Question: '''
{
"kaebtinmabeul": ["20018348", "81533"],
"iseukeipeurum": ["20018925", "81654"],
"don": ["20018920", "81651"],
"raseuteumisyeon": ["20018934", "81658"],
"usang": ["20018907", "81650"],
}
'''
I have fetched movie data and saved the data as shown above (as a dictionary).
I want to save them to my Django project, but the code below is not working for me.
'''
if __name__=='__main__':
movie_data_dict = data #like above format Json file
for t, m in movie_data_dict.items():
MovieData(title=t, movie_cd=m[0], movie_idx=m[1]).save()
class MovieData(models.Model):
title = models.CharField(max_length=20)
movie_cd = models.IntegerField
movie_idx = models.IntegerField
'''
The error being thrown is:
'''
sqlite3.OperationalError: table parsed_data_movie_data has no column movie_idx
...
...
django.db.utils.OperationalError: table parsed_data_movie_data has no column movie_idx
'''

Another Error after makemigrations
'''
Traceback (most recent call last):
File "NameParser.py", line 48, in <module>
MovieData(title=t, movie_cd=m[0], movie_idx=m[1] ).save()
File "C:\Python\Python37\lib\site-packages\django\db\modelsase.py", line 485, in __init__
raise TypeError("'%s' is an invalid keyword argument for this function" % kwarg)
TypeError: 'movie_cd' is an invalid keyword argument for this function
'''
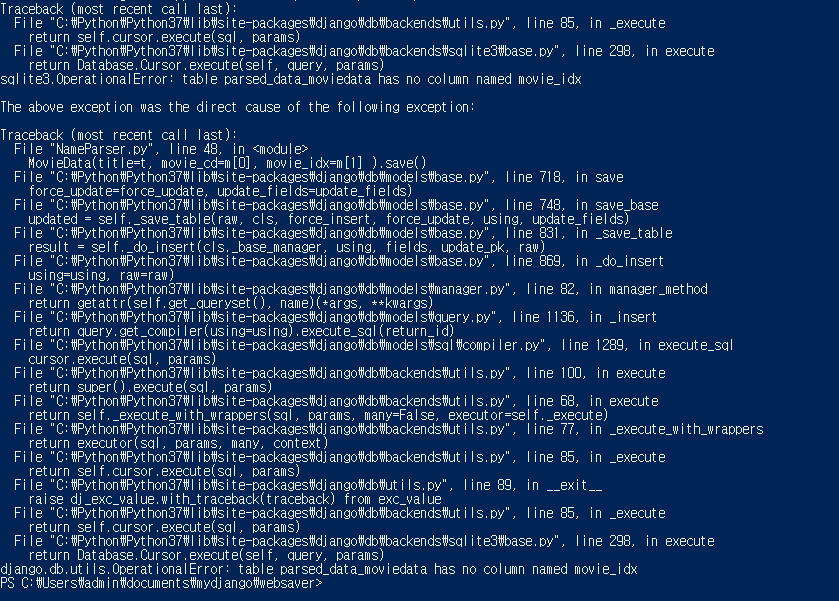
Answer: You have set up your fields incorrectly. Django is currently expecting your values from your list to be of type 'IntegerField'. You need to either use 'movie_cd=int(m[0]), movie_idx=int(m[1])' or change the expected field to a 'CharField'.